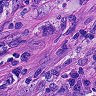
Metastatic tissue present: yes